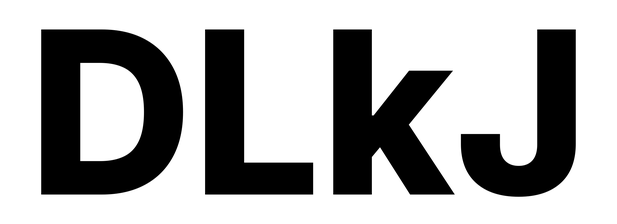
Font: Inter_ExtraBold